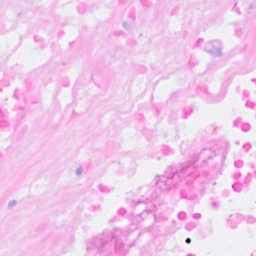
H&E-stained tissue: Breast